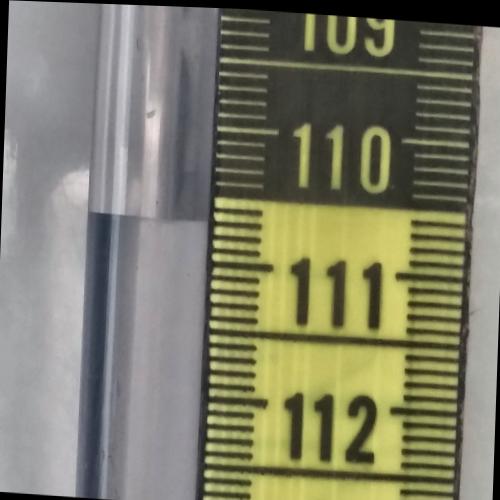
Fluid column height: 110.7 cm